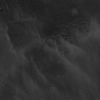
Atmospheric dust classification: not_dusty